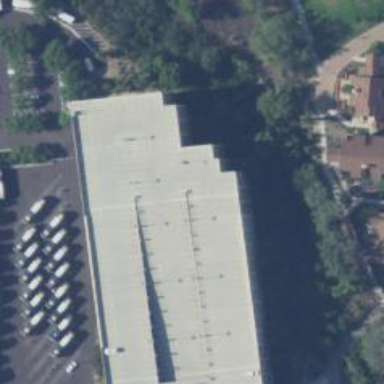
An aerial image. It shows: Parking building.